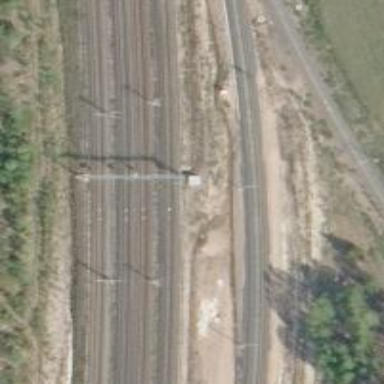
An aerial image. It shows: Railway with continuous electrified contact line.